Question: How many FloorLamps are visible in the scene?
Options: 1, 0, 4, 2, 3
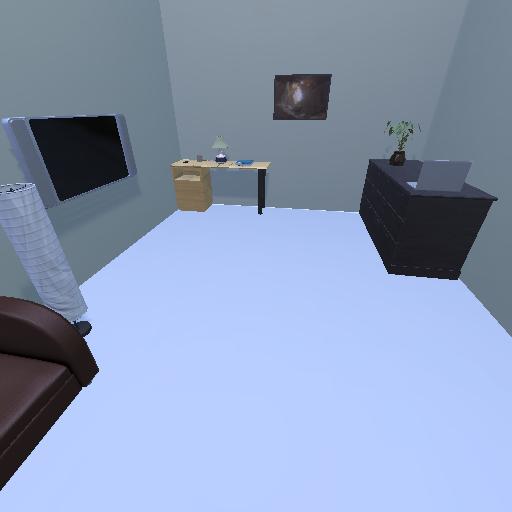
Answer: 1